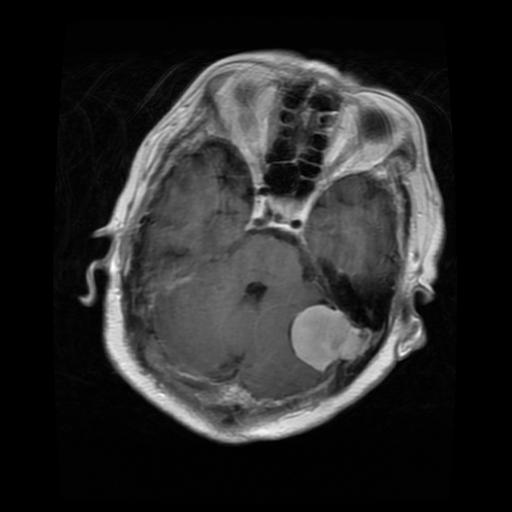
Label: meningioma